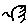
Label: bird